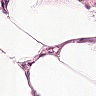
Metastatic tissue present: no